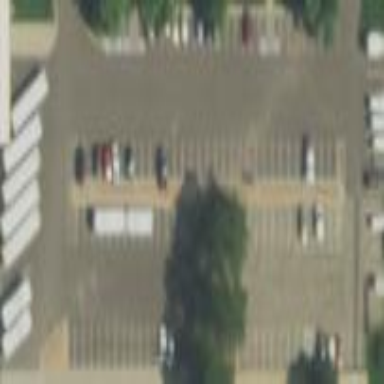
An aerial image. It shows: Parking area with asphalt surface.